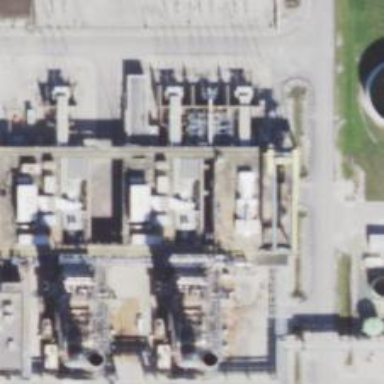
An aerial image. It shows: Gas-powered generator of the combined cycle type.